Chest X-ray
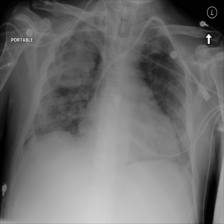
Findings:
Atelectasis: negative
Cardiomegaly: negative
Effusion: negative
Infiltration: negative
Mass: positive
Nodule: negative
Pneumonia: negative
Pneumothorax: positive
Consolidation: negative
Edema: negative
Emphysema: negative
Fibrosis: negative
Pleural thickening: negative
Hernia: negative